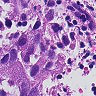
Metastatic tissue present: yes